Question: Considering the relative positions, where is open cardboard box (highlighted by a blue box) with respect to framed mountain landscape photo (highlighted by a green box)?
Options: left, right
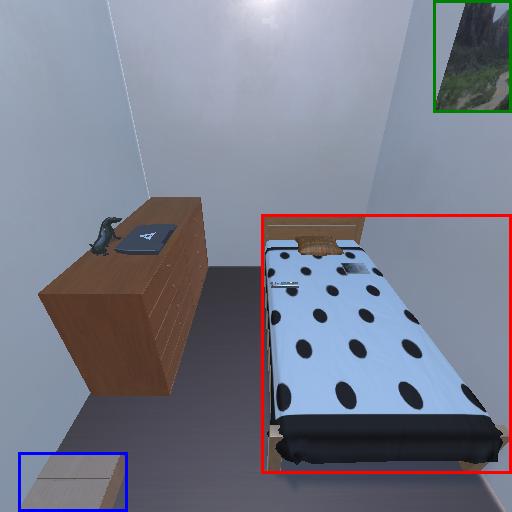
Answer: left